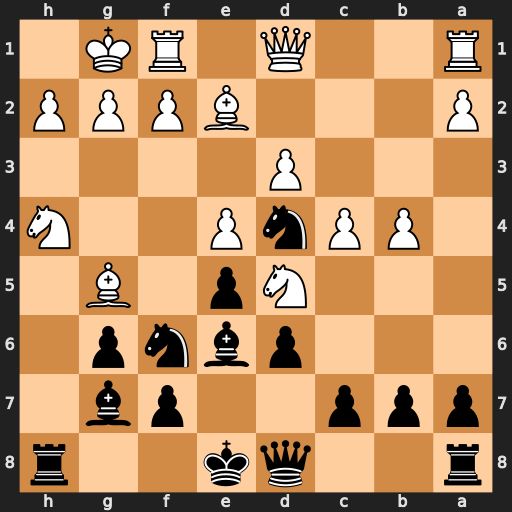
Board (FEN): r2qk2r/ppp2pb1/3pbnp1/3Np1B1/1PPnP2N/3P4/P3BPPP/R2Q1RK1
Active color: b
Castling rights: kq
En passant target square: -
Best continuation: Nxd5 Bxd8 Nc3 Qd2 Ncxe2+